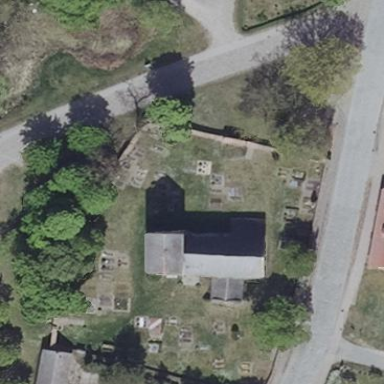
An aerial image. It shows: Graveyard.